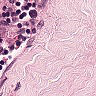
Metastatic tissue present: no